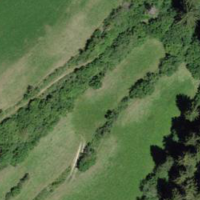
EUNIS habitat code: 24
Species observed at this site:
Epipactis atrorubens